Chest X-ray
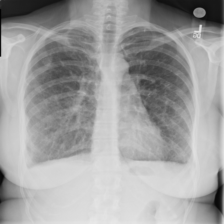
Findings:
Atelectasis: negative
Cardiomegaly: negative
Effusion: negative
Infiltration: negative
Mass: negative
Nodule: negative
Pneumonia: negative
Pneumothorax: negative
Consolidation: negative
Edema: negative
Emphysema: negative
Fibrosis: negative
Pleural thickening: negative
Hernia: negative